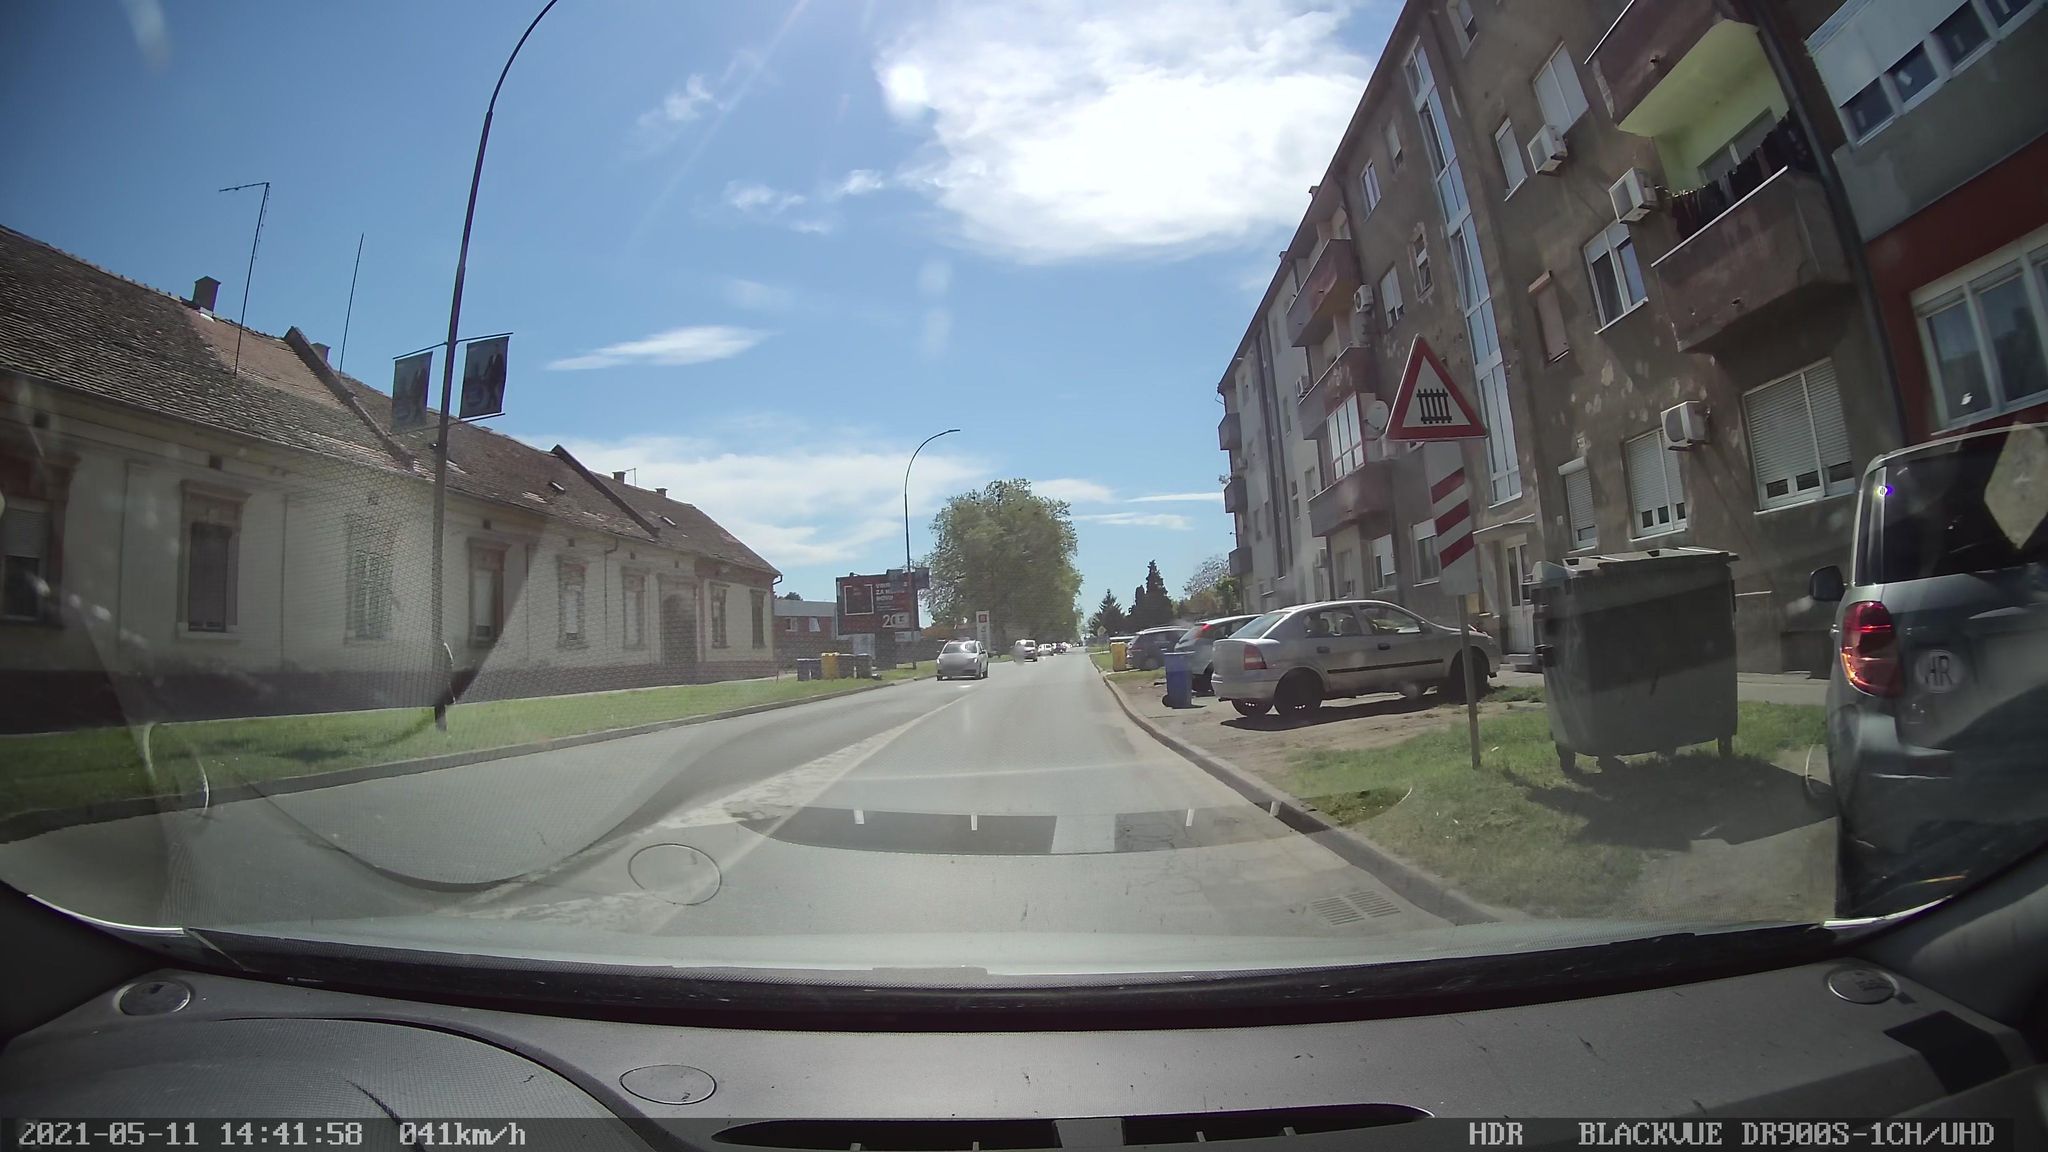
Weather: cloudy
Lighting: day
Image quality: good
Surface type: driving surface
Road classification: service, secondary
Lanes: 2
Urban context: dense urban cluster
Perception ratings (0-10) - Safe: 4.68, Lively: 9.17, Beautiful: 7.82, Boring: 6.2, Depressing: 3.28, Wealthy: 3.14